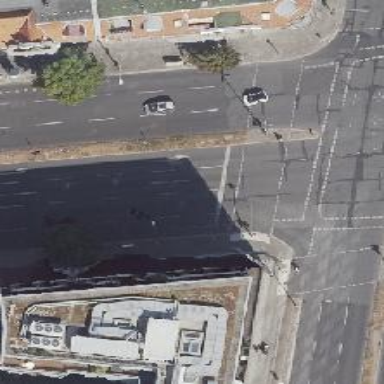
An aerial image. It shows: Road with traffic signals.